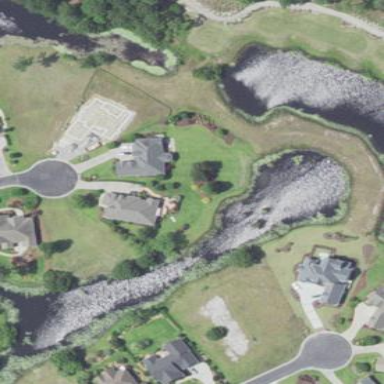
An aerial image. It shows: Water hazard on golf course.